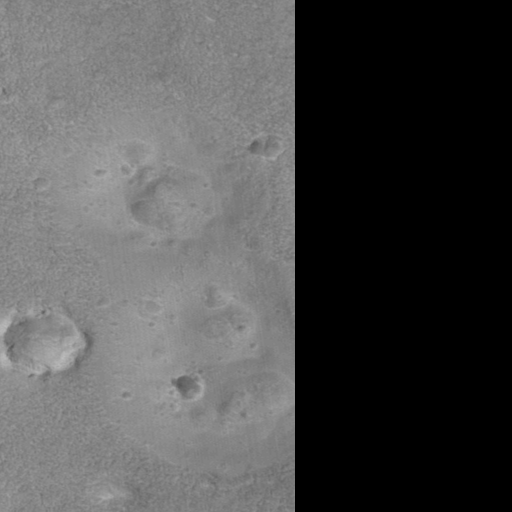
Classes present: Background, Cone